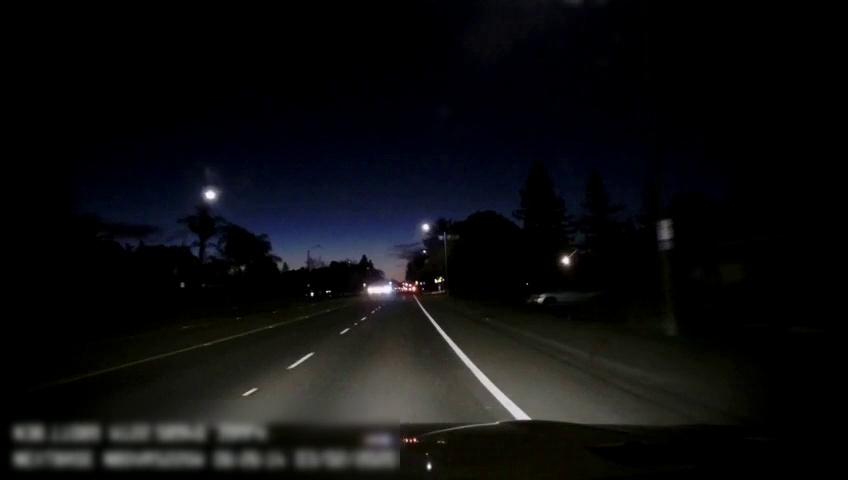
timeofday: Night
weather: Cloudy
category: Drivable Space
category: Vehicles | Car
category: Lanes | Current Lane
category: Lanes | Current Lane
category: Lanes | Alternate Lane
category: Lanes | Opposite Lane